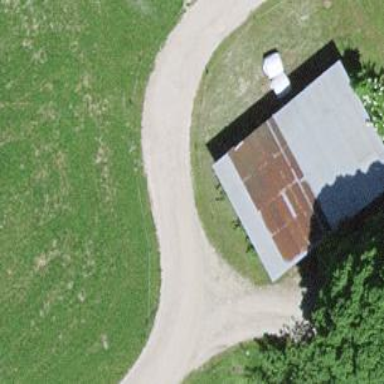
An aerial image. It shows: Barn.